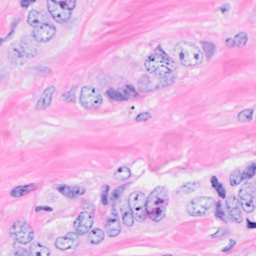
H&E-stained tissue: Breast